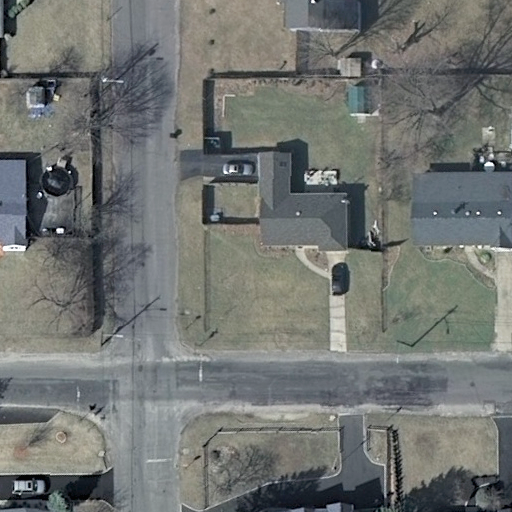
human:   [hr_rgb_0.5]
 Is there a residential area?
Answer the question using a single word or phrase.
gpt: yes

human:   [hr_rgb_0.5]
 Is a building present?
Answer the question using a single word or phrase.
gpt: yes

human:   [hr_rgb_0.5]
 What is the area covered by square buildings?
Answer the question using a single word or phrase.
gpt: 0m2

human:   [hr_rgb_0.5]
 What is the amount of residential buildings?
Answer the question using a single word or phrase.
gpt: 5

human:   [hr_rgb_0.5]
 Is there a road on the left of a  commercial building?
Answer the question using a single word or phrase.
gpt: no

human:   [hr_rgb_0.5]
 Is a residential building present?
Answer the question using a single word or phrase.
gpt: yes

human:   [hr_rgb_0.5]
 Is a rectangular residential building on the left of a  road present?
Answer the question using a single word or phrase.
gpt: yes

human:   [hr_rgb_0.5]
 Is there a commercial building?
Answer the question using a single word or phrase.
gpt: no

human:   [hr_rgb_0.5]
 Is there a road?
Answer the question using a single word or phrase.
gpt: yes

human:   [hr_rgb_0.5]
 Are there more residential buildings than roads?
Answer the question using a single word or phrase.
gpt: yes

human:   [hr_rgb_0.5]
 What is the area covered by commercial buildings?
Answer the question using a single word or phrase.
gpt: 0m2

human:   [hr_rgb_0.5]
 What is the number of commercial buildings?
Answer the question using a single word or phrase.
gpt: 0

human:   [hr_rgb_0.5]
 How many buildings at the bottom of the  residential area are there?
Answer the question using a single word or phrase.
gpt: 0

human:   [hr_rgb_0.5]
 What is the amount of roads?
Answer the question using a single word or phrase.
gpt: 2

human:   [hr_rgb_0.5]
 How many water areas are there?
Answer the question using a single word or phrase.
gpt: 0

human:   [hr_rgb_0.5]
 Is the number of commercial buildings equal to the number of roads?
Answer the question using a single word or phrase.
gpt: no

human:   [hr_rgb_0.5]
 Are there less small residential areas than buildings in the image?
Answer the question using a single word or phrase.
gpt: yes

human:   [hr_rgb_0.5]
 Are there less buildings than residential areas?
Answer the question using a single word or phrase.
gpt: no

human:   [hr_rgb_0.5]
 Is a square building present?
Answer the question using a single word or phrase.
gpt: no

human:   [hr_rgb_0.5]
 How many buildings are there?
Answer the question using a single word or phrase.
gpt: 8

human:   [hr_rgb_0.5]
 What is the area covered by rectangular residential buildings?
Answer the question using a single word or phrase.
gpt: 348m2

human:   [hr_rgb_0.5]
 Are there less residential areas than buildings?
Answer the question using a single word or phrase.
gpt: yes

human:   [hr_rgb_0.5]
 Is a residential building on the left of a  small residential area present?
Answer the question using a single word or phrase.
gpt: no

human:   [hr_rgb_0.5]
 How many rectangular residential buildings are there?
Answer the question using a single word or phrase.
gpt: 2

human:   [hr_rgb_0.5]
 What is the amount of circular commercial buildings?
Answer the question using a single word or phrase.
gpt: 0

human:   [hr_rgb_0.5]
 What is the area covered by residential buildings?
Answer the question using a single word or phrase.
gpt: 866m2

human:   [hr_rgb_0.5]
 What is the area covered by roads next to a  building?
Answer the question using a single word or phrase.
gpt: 0m2

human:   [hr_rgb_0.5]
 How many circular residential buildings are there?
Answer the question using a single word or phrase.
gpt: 0

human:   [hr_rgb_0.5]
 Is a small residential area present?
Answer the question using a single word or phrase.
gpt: no

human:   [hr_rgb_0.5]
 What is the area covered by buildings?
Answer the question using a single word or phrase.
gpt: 924m2

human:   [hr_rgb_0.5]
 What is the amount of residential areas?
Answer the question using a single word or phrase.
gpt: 1

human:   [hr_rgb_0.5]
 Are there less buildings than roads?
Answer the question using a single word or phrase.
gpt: no

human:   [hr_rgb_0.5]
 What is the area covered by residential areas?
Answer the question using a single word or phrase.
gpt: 10599m2

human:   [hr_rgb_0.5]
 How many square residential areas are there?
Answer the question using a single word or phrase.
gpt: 0

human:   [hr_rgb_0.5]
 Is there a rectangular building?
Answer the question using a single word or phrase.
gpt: yes

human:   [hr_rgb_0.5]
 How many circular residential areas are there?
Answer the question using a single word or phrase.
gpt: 0

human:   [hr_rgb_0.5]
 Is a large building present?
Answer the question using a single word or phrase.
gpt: no

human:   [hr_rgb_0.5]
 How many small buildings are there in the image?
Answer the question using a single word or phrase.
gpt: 4

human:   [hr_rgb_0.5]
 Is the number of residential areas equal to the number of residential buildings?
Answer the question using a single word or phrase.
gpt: no

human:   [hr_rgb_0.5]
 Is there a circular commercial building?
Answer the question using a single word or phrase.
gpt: no

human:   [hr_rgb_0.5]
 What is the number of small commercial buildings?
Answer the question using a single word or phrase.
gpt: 0

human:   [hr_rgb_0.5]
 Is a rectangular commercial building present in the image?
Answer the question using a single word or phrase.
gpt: no

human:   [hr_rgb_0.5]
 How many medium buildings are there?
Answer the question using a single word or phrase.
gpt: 4

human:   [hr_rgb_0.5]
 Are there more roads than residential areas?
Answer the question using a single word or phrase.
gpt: yes

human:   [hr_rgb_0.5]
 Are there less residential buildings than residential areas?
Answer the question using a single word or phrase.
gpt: no

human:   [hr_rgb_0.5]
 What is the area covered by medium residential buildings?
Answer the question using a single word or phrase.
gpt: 856m2

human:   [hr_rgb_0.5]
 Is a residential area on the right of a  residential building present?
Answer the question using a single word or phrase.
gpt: no

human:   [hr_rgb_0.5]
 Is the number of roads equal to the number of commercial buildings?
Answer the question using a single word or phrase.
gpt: no

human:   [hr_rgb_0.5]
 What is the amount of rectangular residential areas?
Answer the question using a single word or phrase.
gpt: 1

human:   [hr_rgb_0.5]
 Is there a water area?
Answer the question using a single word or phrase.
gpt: no

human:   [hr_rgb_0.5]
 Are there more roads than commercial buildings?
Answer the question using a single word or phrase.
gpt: yes

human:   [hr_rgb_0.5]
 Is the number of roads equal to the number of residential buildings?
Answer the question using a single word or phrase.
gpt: no

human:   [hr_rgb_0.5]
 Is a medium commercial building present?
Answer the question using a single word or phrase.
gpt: no

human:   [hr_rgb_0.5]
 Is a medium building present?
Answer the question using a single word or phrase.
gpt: yes

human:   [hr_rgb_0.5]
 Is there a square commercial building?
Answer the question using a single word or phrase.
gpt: no

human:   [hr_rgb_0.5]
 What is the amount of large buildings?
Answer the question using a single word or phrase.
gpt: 0

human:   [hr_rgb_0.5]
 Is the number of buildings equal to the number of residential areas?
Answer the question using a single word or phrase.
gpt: no

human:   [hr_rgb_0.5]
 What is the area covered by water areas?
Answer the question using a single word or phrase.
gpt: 0m2

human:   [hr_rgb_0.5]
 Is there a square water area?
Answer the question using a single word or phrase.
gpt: no

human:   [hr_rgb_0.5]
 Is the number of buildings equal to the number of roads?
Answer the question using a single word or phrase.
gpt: no

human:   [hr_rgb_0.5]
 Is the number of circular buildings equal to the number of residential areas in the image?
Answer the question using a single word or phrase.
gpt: no

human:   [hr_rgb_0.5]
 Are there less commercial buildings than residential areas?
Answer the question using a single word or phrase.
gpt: yes

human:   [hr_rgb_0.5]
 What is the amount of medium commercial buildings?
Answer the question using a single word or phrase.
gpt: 0

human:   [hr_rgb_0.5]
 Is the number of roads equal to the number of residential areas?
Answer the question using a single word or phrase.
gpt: no